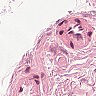
Metastatic tissue present: no